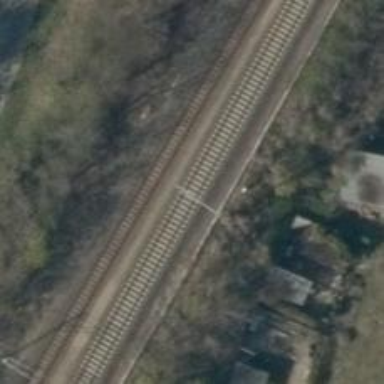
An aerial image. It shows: Railway with electrified contact lines.